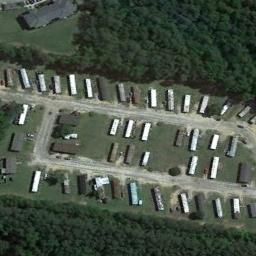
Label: mobile_home_park